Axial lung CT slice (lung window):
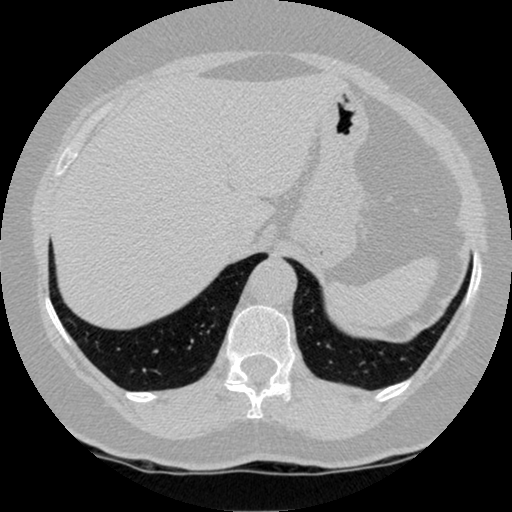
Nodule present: no